Question: When I deployed a single-organization network in accordance with hyperledger composer, I used "composer network ping -c admin@tutorial-network" to test the business network connection and get this error.
Please help me, thank you

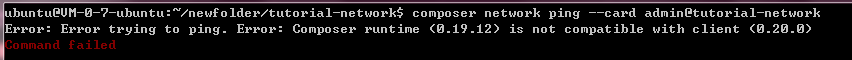
Answer: To solve this error...
"Error: Composer runtime (0.19.12) is not compatible with client (0.20.0)"
This looks like you have recently installed a new version of composer-cli (v0.20.0), and you are connecting to a Business Network that was originally installed with a composer client (v0.19.12). You will need to force an upgrade of your Business Network to get the upgraded runtime used.
You need to do the following:
1. update the version of your business network in your package.json file.
2. Create a new .bna file with composer archive create
3. Then use composer network install to install the new version on the peer(s)
4. Use composer network upgrade to upgrade the running version of the Business Network.
5. Try the ping again :-)
Note that you need to use your PeerAdmin card for the network install and network start commands.
There is an example of this procedure in the <URL>